Question: I wrote a CSS file for my HTML Page but it make my page mess up. The stop button is behind the game frame.
1) How should I move stop button at Top to properly align with begin button.
2) The bottom arrows going out of screen how should I slightly move it up so they would display properly?
3) How To add color on the text Points Earned and click to start the game?

HTML code:
'''
<html>
<head>
<link rel="icon" href="./arrows/clubbackground.jpg" type="image/gif" sizes="16x16">
<script src="https://code.jquery.com/jquery-1.11.2.min.js"></script>
<script src="jsRev.js" type="text/javascript"></script>
<link rel="stylesheet" type="text/css" href="style.css">
<title>DDR-Project 1</title>
</head>
<body>
<script src="https://cdnjs.cloudflare.com/ajax/libs/jquery/3.3.1/jquery.min.js"></script>
<div id="BackgroundScene">
<div id="DanceScoreboard">
<div id="GameStopped"><button id="StartBtn" class="btnStyle" onclick="gameStarted=true;">Begin Game</button>
<br><br><br>
<div class="Status">Click Begin Game to start</div>
</div>
<div id="GameRunning"><button id="StopBtn" class="btnStyle" onclick="self.close()">Stop Game</button>
<div id="Status" class="Status"></div>
</div>
<div id="dancePoints" class="Points">Points Earned:
<div class="OutputText" id="CorrectCount">0</div>
</div>
</div>
<div class="stage"></div>
<!-- ENDS .STAGE -->
<div id="controls">
<img id="left" src="./arrows/staticLeft.png">
<img id="up" src="./arrows/staticUp.png">
<img id="down" src="./arrows/staticDown.png">
<img id="right" src="./arrows/staticRight.png">
</div>
<!-- ENDS #CONTROLS -->
</body>
</html>
'''
CSS file:
'''
.stage {
width: 1150px;
height: 500px;
margin:0;
padding:0;
background-image: url('./arrows/clubbackground.jpg');
background-repeat: no-repeat;
background-size: contain;
position: relative;
text-align: center;
opacity: 90%;
}
#controls {
padding-left: 350px;
}
/*#left {
}
#up {
}
#down {
}
#right {
}*/
.btnStyle {
border-radius: 4px;
border: medium solid #000000;
background-color:rgb(92, 250, 246);
font-family: "Arial", Impact, Charcoal, sans-serif;
font-weight: bold;
font-size:20px;
color: #ffffff;
padding: 5px 30px;
margin:8px 70px;
}
#StartBtn{
position: fixed;
left: 100px;
text-shadow: 2px 2px 4px black;
}
#StopBtn{
position: fixed;
left: 500px;
down: 10px;
border-radius: 4px;
border: medium solid #000000;
background-color:rgb(92, 250, 246);
font-family: "Arial", Impact, Charcoal, sans-serif;
font-weight: bold;
font-size:20px;
color: #ffffff;
text-shadow: 2px 2px 4px black;
padding: 5px 30px;
margin:8px 70px;
}
'''
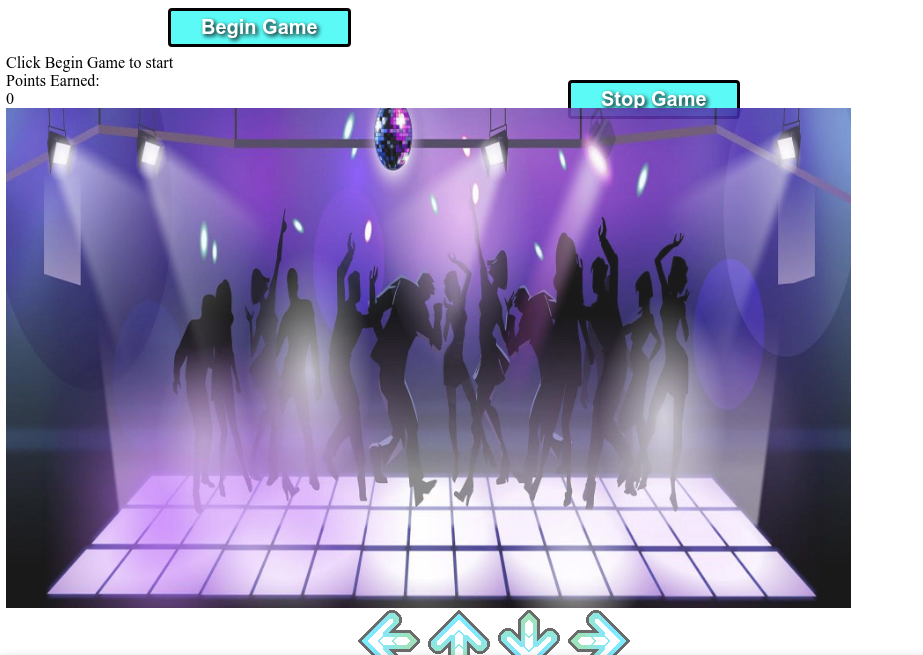
Answer: You can use tables to control positioning in your HTML projects. It's probably not the most efficient way, but it's beginner friendly.
'''
<html>
<head>
<link rel="icon" href="./arrows/clubbackground.jpg" type="image/gif" sizes="16x16">
<script src="https://code.jquery.com/jquery-1.11.2.min.js"></script>
<script src="jsRev.js" type="text/javascript"></script>
<link rel="stylesheet" type="text/css" href="style.css">
<title>DDR-Project 1</title>
</head>
<body>
<script src="https://cdnjs.cloudflare.com/ajax/libs/jquery/3.3.1/jquery.min.js"></script>
<div id="BackgroundScene">
<div id="DanceScoreboard">
**<table>
<tr>
<td>
<div id="GameStopped"><button id="StartBtn" class="btnStyle"
onclick="gameStarted=true;">Begin Game</button>
</td>
<td>
<div id="GameRunning"><button id="StopBtn" class="btnStyle"
onclick="self.close()">Stop Game</button>
</td>
</tr>
</table>**
<br><br><br>
<div class="Status">Click Begin Game to start</div>
</div>
<div id="GameRunning"><button id="StopBtn" class="btnStyle" onclick="self.close()">Stop Game</button>
<div id="Status" class="Status"></div>
</div>
<div id="dancePoints" class="Points">Points Earned:
<div class="OutputText" id="CorrectCount">0</div>
</div>
</div>
<div class="stage"></div>
<!-- ENDS .STAGE -->
<div id="controls">
<img id="left" src="./arrows/staticLeft.png">
<img id="up" src="./arrows/staticUp.png">
<img id="down" src="./arrows/staticDown.png">
<img id="right" src="./arrows/staticRight.png">
</div>
<!-- ENDS #CONTROLS -->
</body>
</html>
'''
Since I don't have access to a working environment at the moment, I can't test it, but it should work ok.
I recommend that you would also read about all the values the tag can accept, because there are some great ones for display purposes.
BTW a general tip: always specify width and height using percent and not pixels, as pixels differ from screen to screen.
Hope I have been helpful :).